Question: '''
int width = canvas.getWidth();
int height = canvas.getHeight();
int shift = 0;
RectF rect = new RectF(0 + shift, 0 + shift, width - 1 - shift, height - 1 - shift);
Paint paint = new Paint(Paint.ANTI_ALIAS_FLAG);
paint.setStyle(Paint.Style.STROKE);
paint.setStrokeWidth(30);
paint.setColor(0xff009900);
float angle_step = 180 / 5;
for (int i=0; i<5; i++) {
canvas.drawArc(rect, 180 + angle_step * i, angle_step, true, paint);
}
'''

How to make inner stroke instead of outer?
Thanks
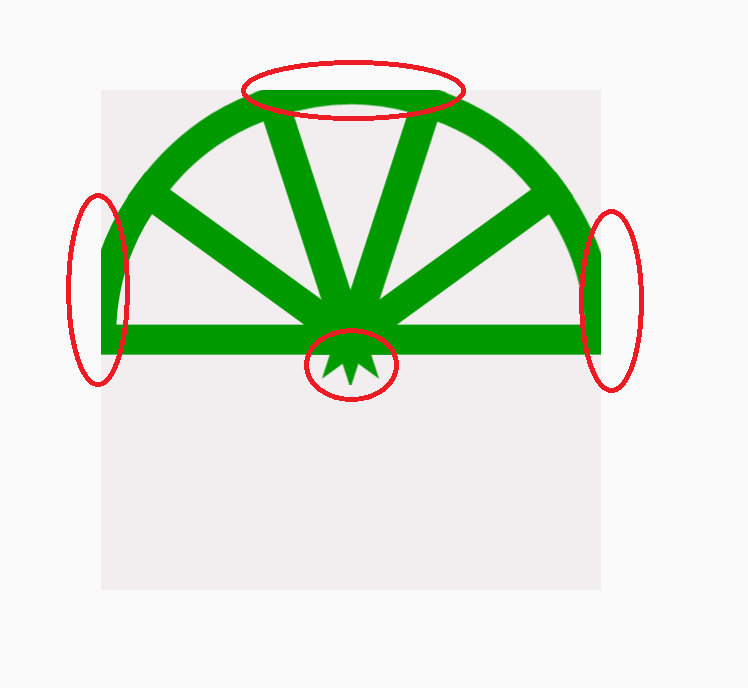
Answer: As @Mike M (all credits goes to him) mentioned the solution would be as following:
: instead of using Paint.Joint.Round you could use mitter limit as following:
'''
int width = canvas.getWidth();
int height = canvas.getHeight();
int shift = 0;
RectF rect = new RectF(0 + shift, 0 + shift, width - 1 - shift, height - 1 - shift);
Paint paint = new Paint(Paint.ANTI_ALIAS_FLAG);
paint.setStyle(Paint.Style.STROKE);
//Make stroke mitter to affect only very sharp angles
paint.setStrokeMiter(1.8f);
int strokeWidth = 30;
paint.setStrokeWidth(strokeWidth);
paint.setColor(0xff009900);
//inset drawing rect by the half of stroke width
rect.inset(strokeWidth/2,strokeWidth/2);
float angle_step = 180 / 5;
for (int i=0; i<5; i++) {
canvas.drawArc(rect, 180 + angle_step * i, angle_step, true, paint);
}
'''
This will give you sharp adges on left and right.
The result:
<URL>